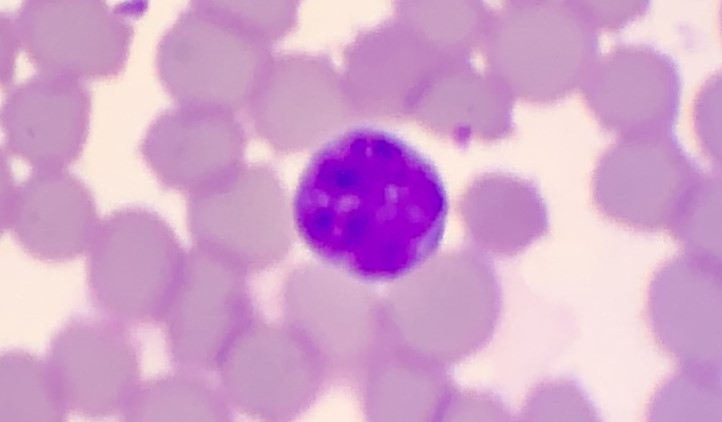
White blood cell type: Lymphocyte